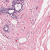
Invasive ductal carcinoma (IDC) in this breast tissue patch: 0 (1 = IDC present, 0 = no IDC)